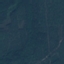
Land use / land cover class: Forest